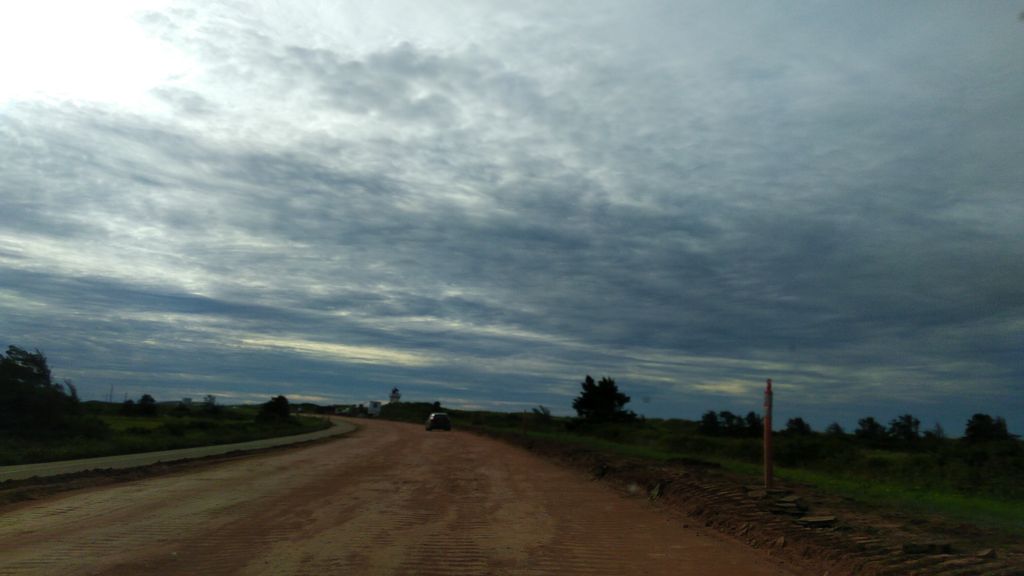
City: charlottetown